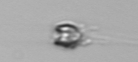
Label: Apedinella